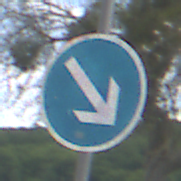
Verkehrszeichen: VorgeschriebeneVorbeifahrtRechts
Umgebung: Outdoor, RoadRail
Tageszeit: Midday
Wetter: PartlyCloudy
Licht: Natural
Jahreszeit: NotSpecified
Kontrast: LowContrast